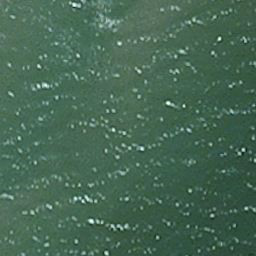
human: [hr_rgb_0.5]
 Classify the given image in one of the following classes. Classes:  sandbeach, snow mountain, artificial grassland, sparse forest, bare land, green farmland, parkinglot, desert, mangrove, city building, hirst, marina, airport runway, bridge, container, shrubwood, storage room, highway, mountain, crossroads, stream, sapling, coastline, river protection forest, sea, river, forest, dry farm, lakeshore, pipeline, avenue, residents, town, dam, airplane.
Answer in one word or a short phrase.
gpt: sea